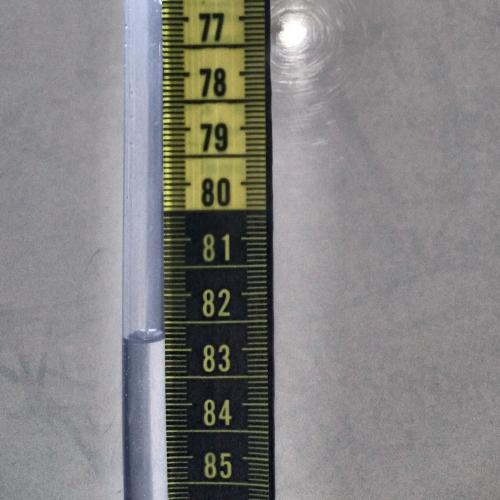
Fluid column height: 82.8 cm